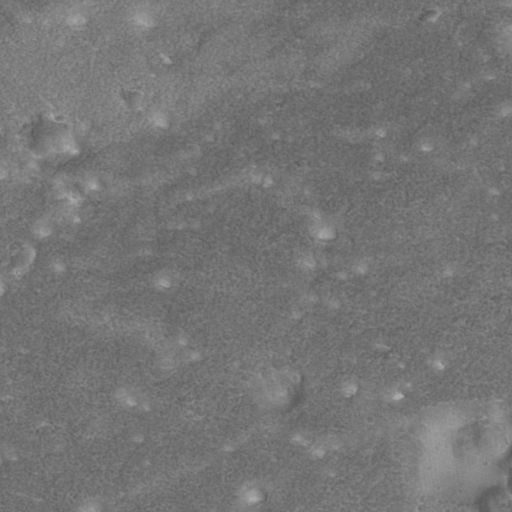
Objects detected: cone